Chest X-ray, PA view. Patient: 73 years old, sex M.
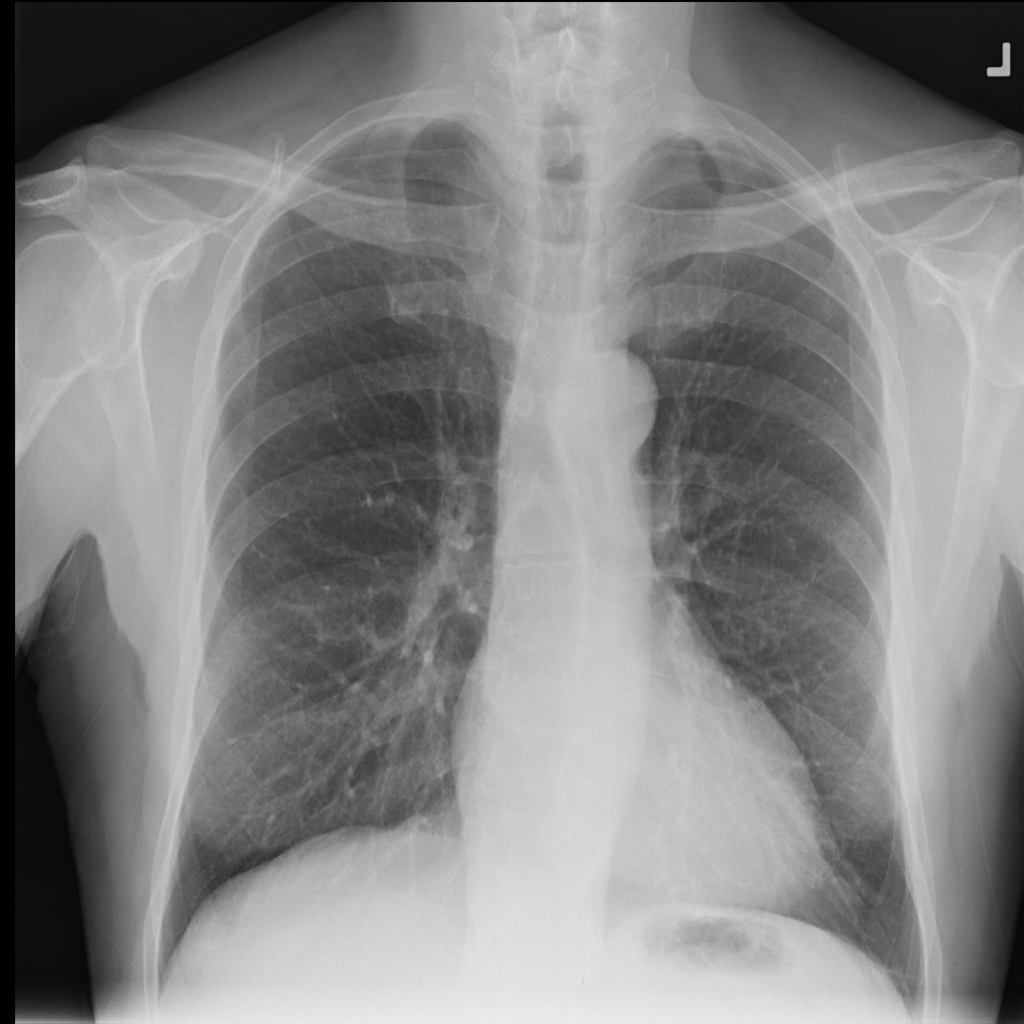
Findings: No Finding